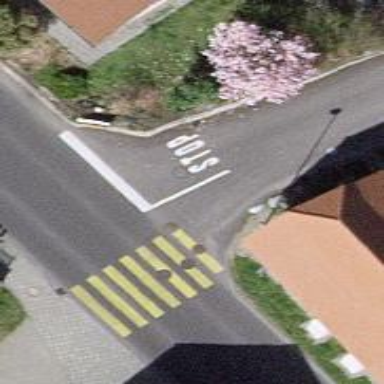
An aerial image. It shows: Stop road.